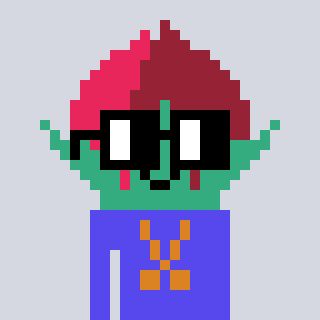
a pixel art character with square black glasses, a rosebud-shaped head and a computerblue-colored body on a cool background